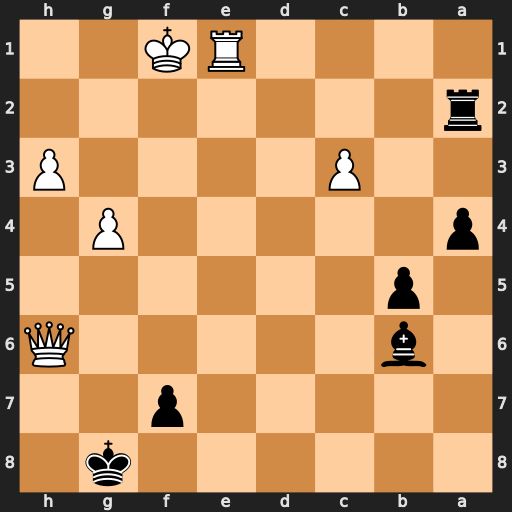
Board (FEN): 6k1/5p2/1b5Q/1p6/p5P1/2P4P/r7/4RK2
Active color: b
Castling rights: -
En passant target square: -
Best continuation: Rf2+ Kg1 Rf6+ Qe3 Bxe3+